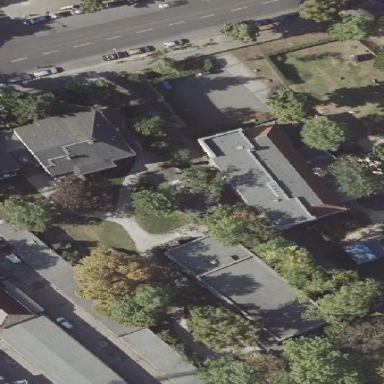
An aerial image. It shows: School building with distinctive mansard roof.